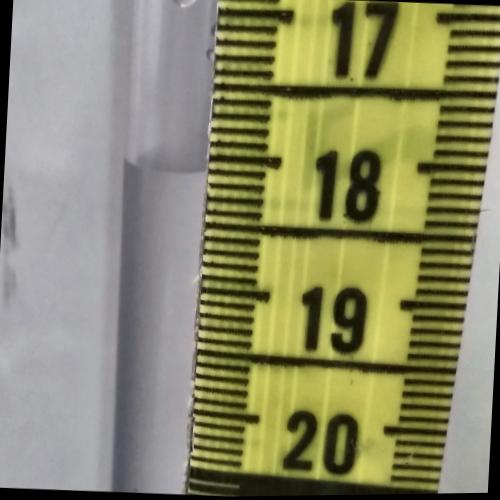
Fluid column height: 18.1 cm